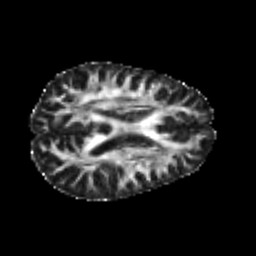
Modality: FA
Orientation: axial
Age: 26
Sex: female
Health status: healthy
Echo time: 0.074 s